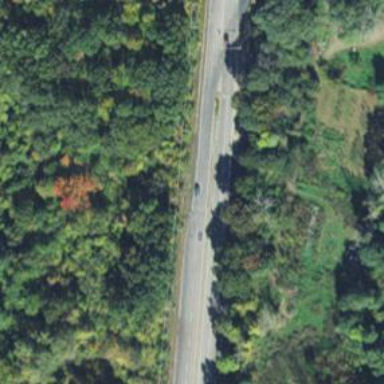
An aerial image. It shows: Primary highway with dual carriageway.